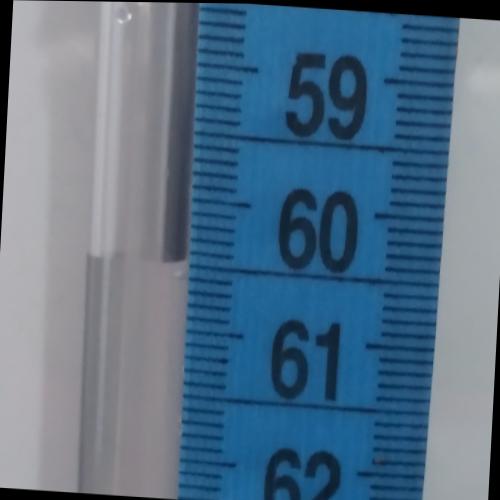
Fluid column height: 60.5 cm